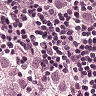
Metastatic tissue present: yes